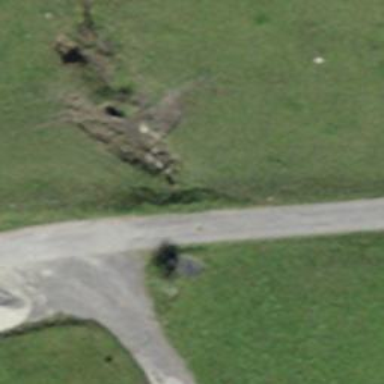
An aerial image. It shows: Culvert tunnel.